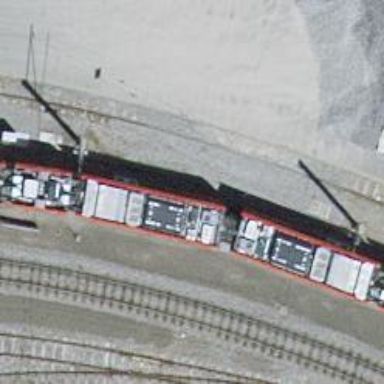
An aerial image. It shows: Narrow-gauge railway siding with electrified contact lines. It consists of one track.